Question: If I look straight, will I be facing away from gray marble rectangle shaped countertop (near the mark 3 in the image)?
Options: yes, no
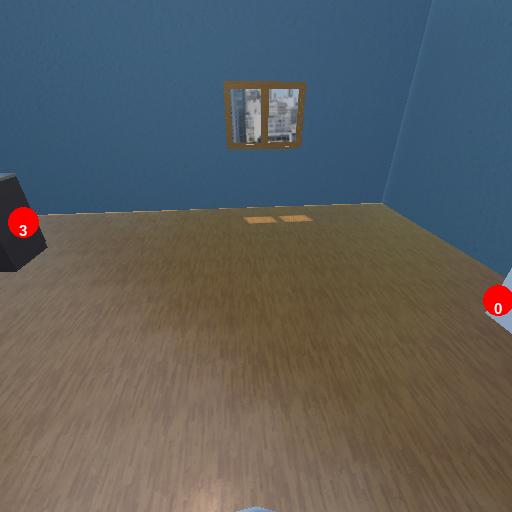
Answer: yes